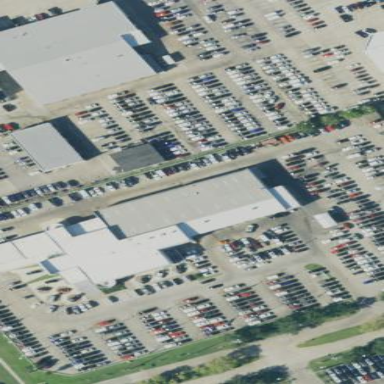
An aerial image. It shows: Commercial area with car shop.